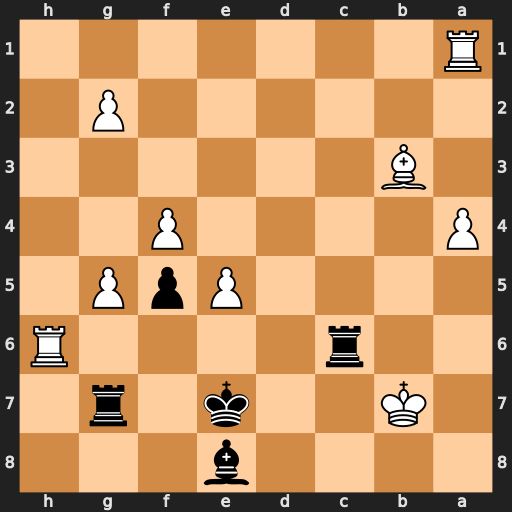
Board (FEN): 4b3/1K2k1r1/2r4R/4PpP1/P4P2/1B6/6P1/R7
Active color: b
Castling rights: -
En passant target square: -
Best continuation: Kd8+ Bf7 Rxf7+ Kb8 Rc8#